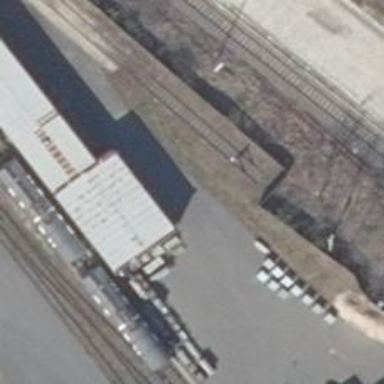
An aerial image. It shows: Railway yard in service.